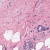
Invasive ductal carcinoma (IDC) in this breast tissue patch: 0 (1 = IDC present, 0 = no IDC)